Question: This is a newly created Diazo theme. When the theme is active I've found that clicking anything that should trigger a modal pop up results in a blank modal box.
The theme works well in all other aspects apart from this. TinyMCE works as expected including the popup menu for TinyMCE.
All other ajax popups including those triggered by deleting an object via the Action menu and changing the displayed item via the display menu do not work.
see the screenshot:

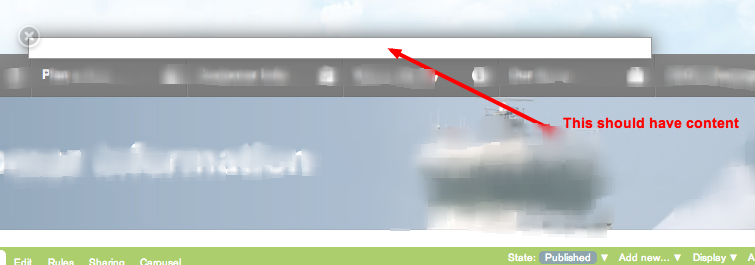
Answer: Make sure your theme contains a div with the id "content".
Plone's overlays load a page, then filter the content to elements matching this selector: '#content>*:not(div.configlet),dl.portalMessage.error,dl.portalMessage.info'
So only the portal message and anything within the #content div will be shown.